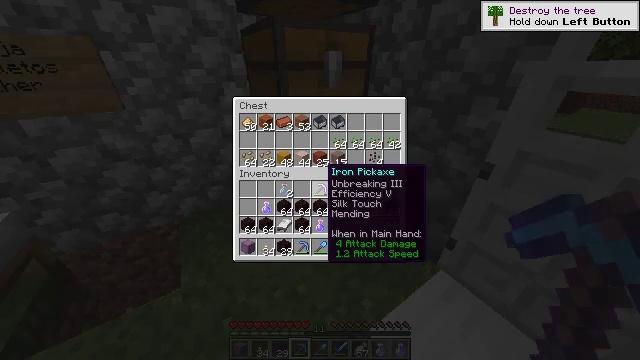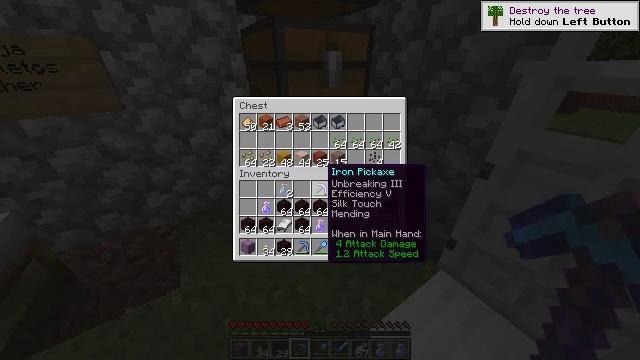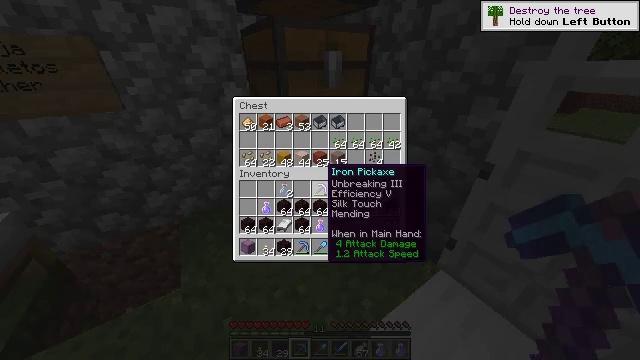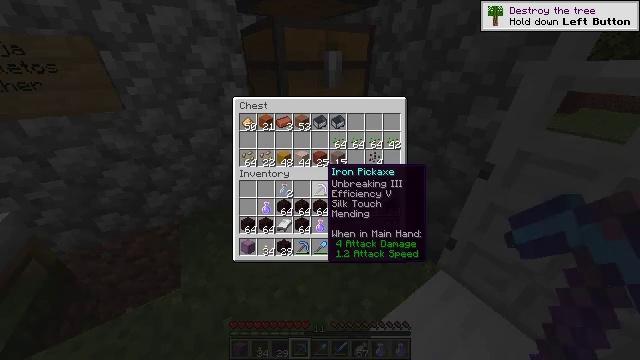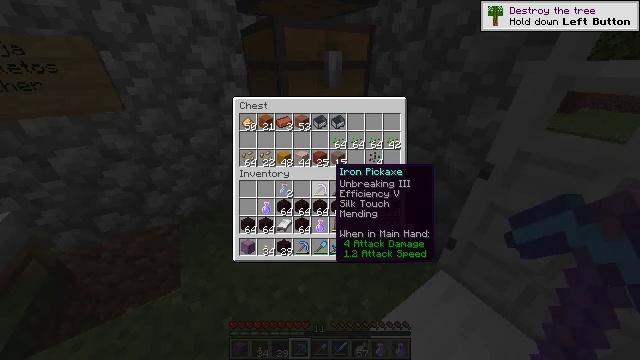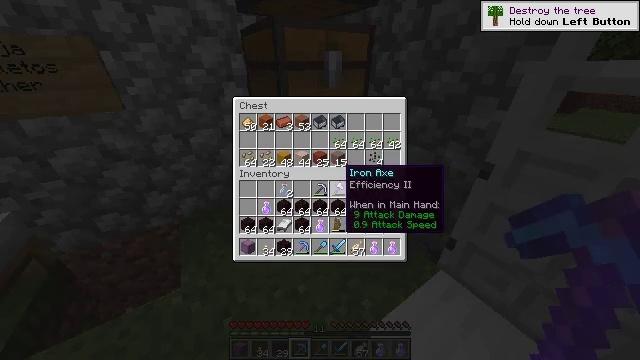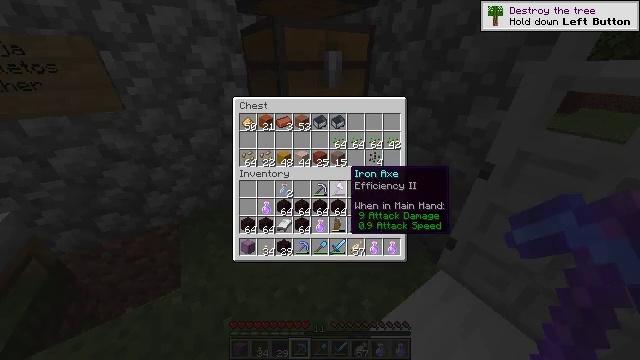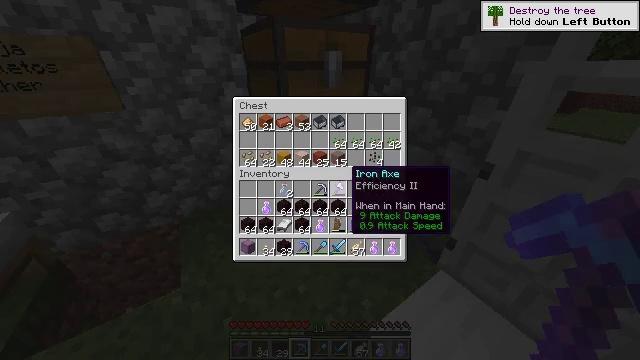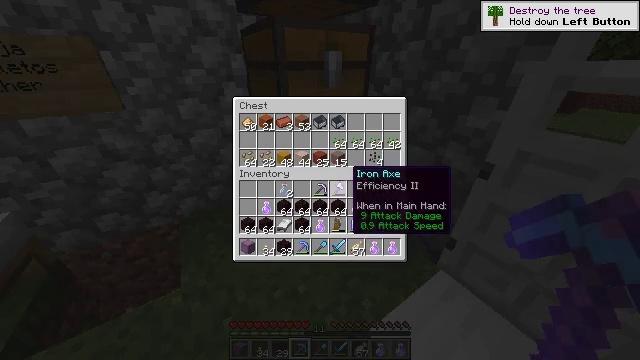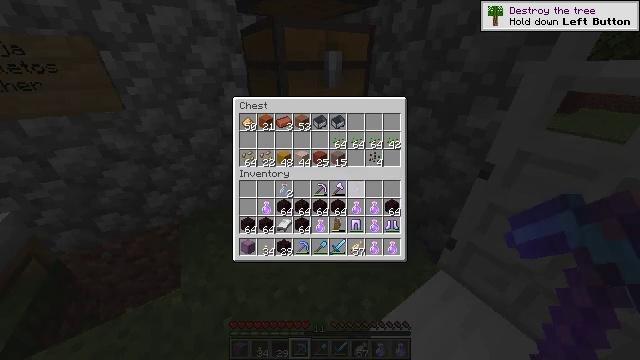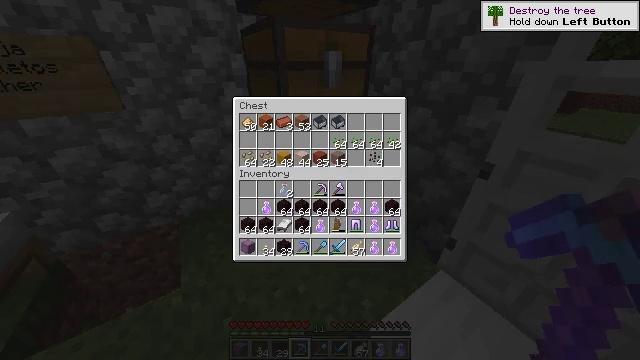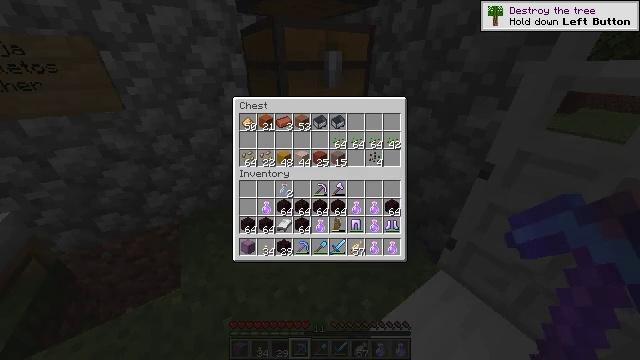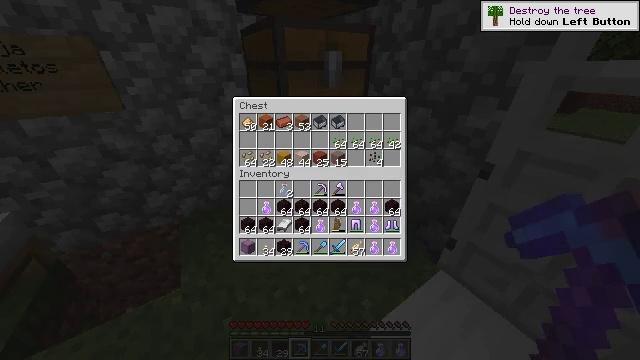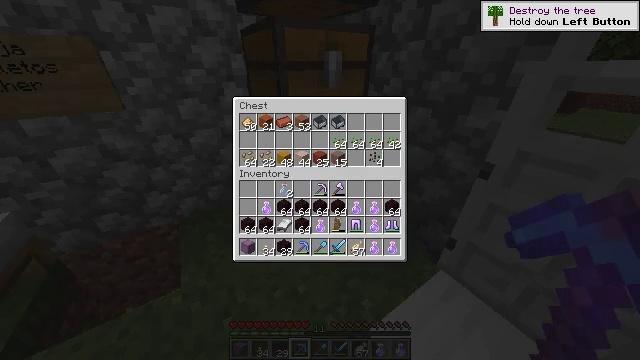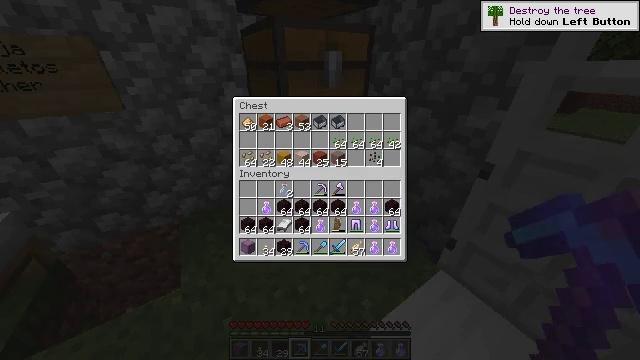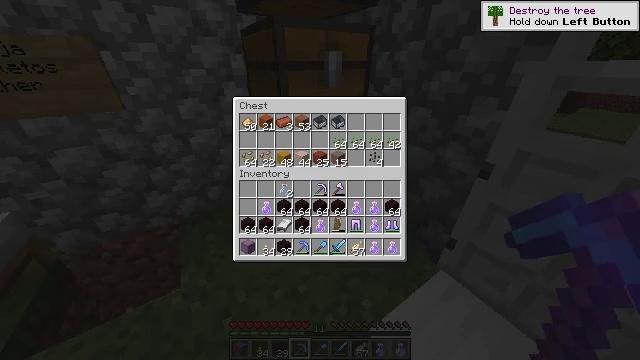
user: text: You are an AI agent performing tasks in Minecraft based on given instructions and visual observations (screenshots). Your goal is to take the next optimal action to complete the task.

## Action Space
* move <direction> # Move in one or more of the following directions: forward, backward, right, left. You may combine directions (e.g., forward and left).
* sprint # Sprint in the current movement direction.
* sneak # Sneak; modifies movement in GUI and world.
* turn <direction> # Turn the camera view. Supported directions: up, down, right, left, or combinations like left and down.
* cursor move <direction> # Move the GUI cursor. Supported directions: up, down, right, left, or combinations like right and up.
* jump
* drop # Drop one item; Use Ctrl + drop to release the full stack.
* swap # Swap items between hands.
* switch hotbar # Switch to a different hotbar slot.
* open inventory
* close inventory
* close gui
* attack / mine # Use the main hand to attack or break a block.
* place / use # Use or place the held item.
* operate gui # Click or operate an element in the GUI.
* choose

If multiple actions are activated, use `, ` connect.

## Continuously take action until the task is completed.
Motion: motion action
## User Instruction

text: Break fully grown nether wart.
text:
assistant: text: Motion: no_op
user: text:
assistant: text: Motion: no_op
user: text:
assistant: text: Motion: no_op
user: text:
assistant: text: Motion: cursor move right
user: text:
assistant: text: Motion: cursor move right
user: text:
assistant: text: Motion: no_op
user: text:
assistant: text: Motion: no_op
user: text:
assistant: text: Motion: no_op
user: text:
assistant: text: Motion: no_op
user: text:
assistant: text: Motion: no_op
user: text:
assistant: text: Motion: no_op
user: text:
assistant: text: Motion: no_op
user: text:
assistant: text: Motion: no_op
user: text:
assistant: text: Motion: no_op
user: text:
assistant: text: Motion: no_op
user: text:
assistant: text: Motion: no_op
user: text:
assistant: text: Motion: no_op
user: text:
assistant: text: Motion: no_op
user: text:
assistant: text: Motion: no_op
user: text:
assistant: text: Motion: no_op
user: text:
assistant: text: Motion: no_op
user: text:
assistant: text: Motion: no_op
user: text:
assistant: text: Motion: close gui
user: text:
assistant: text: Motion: open inventory
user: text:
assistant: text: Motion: no_op
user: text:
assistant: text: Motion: turn right and down
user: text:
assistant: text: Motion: turn right
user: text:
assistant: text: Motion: turn right
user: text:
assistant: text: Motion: turn right
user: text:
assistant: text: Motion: turn right